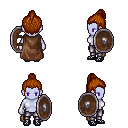
a pixel art fantasy rpg character, female body template, dark elf, purple skin, brown cape, metal pants, brunette short topknot hairstyle, bracelets, ghillies, shield, four views (front, back, left, right), 2x2 character sprite sheet, small pixel art, hard edges, no anti-aliasing